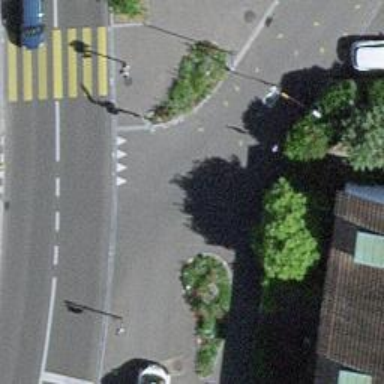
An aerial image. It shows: Asphalt road in living street.